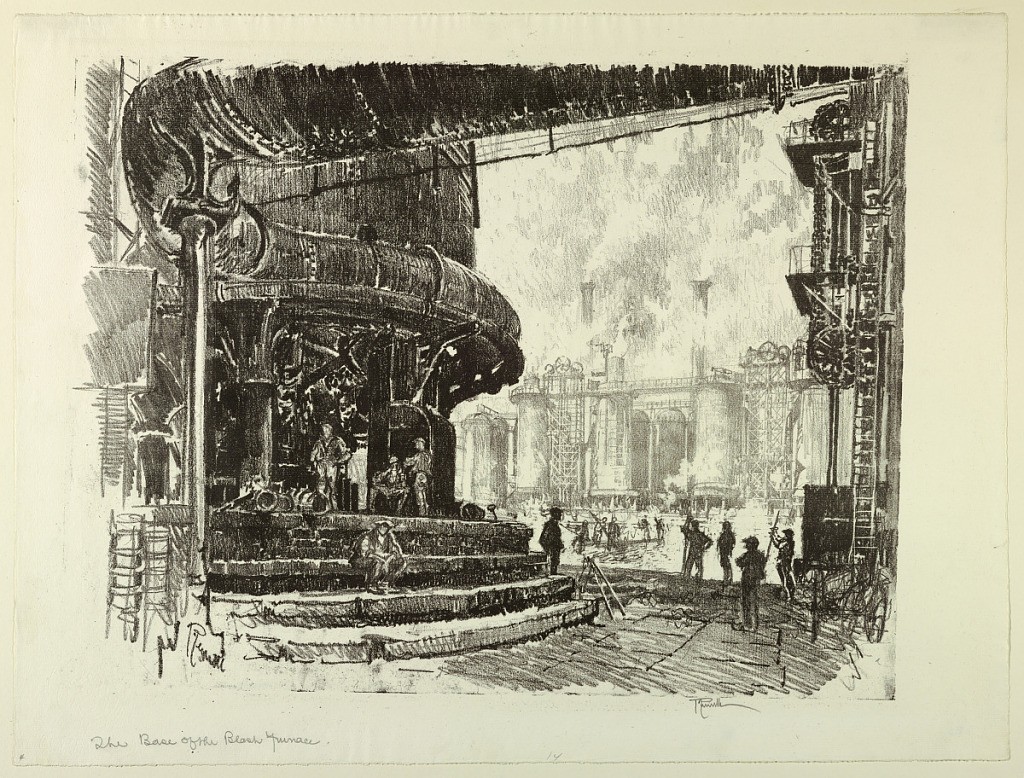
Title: The Base of the Blast Furnace
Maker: Joseph Pennell, American, active England, 1857–1926
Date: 1917
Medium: Lithograph on ivory laid paper
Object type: Print
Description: At left, the base of the blast furnace. At right, a number of workmen and some machinery.